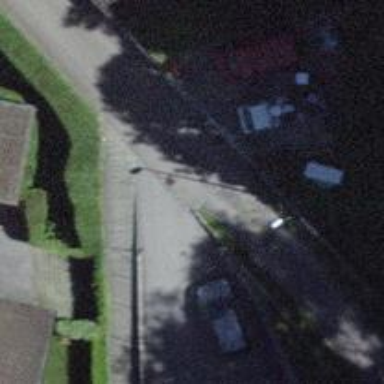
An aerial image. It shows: Driveway with road classification of service. The driveway has grade3 tracktype.